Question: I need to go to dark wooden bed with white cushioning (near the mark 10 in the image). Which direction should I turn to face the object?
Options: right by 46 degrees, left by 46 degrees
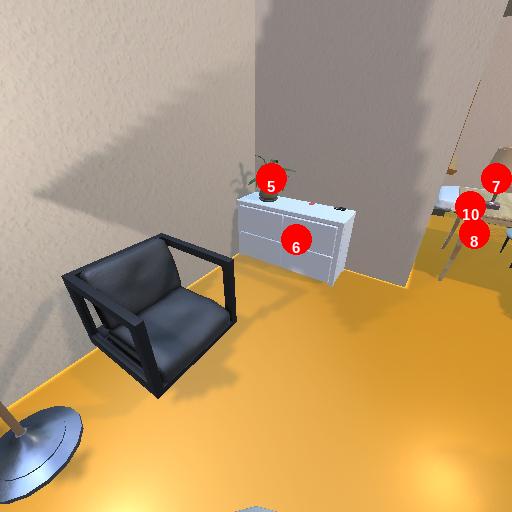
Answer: right by 46 degrees